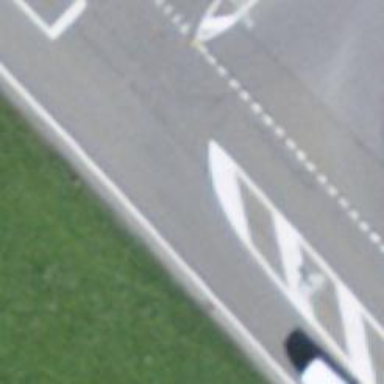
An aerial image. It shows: Asphalt road classified as primary highway.